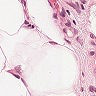
Metastatic tissue present: no